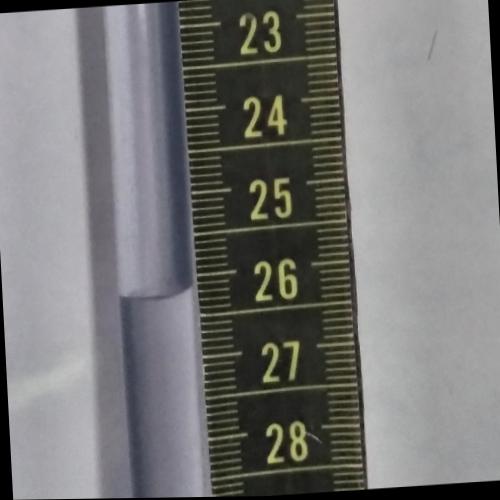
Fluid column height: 26.2 cm